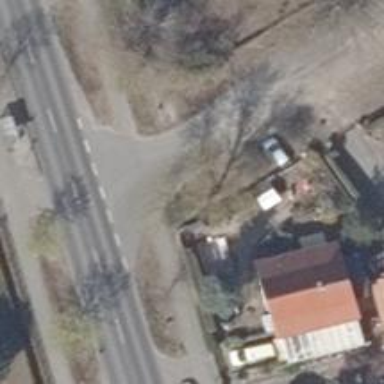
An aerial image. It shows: Unmarked crossing on the road.